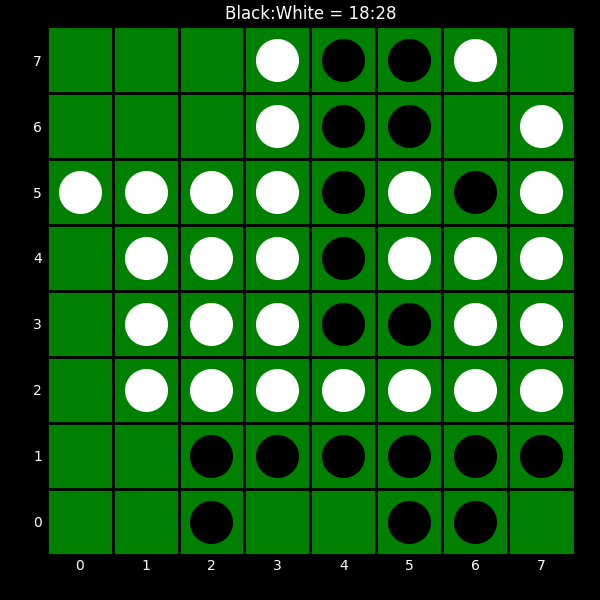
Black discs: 18
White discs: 28